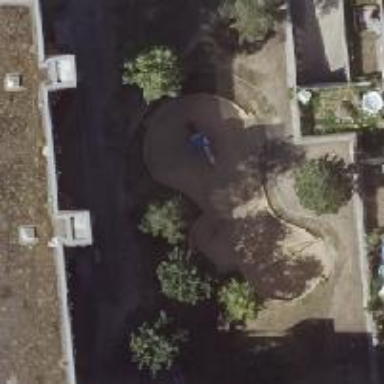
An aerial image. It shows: Playground area for leisure activities on the land.